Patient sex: M
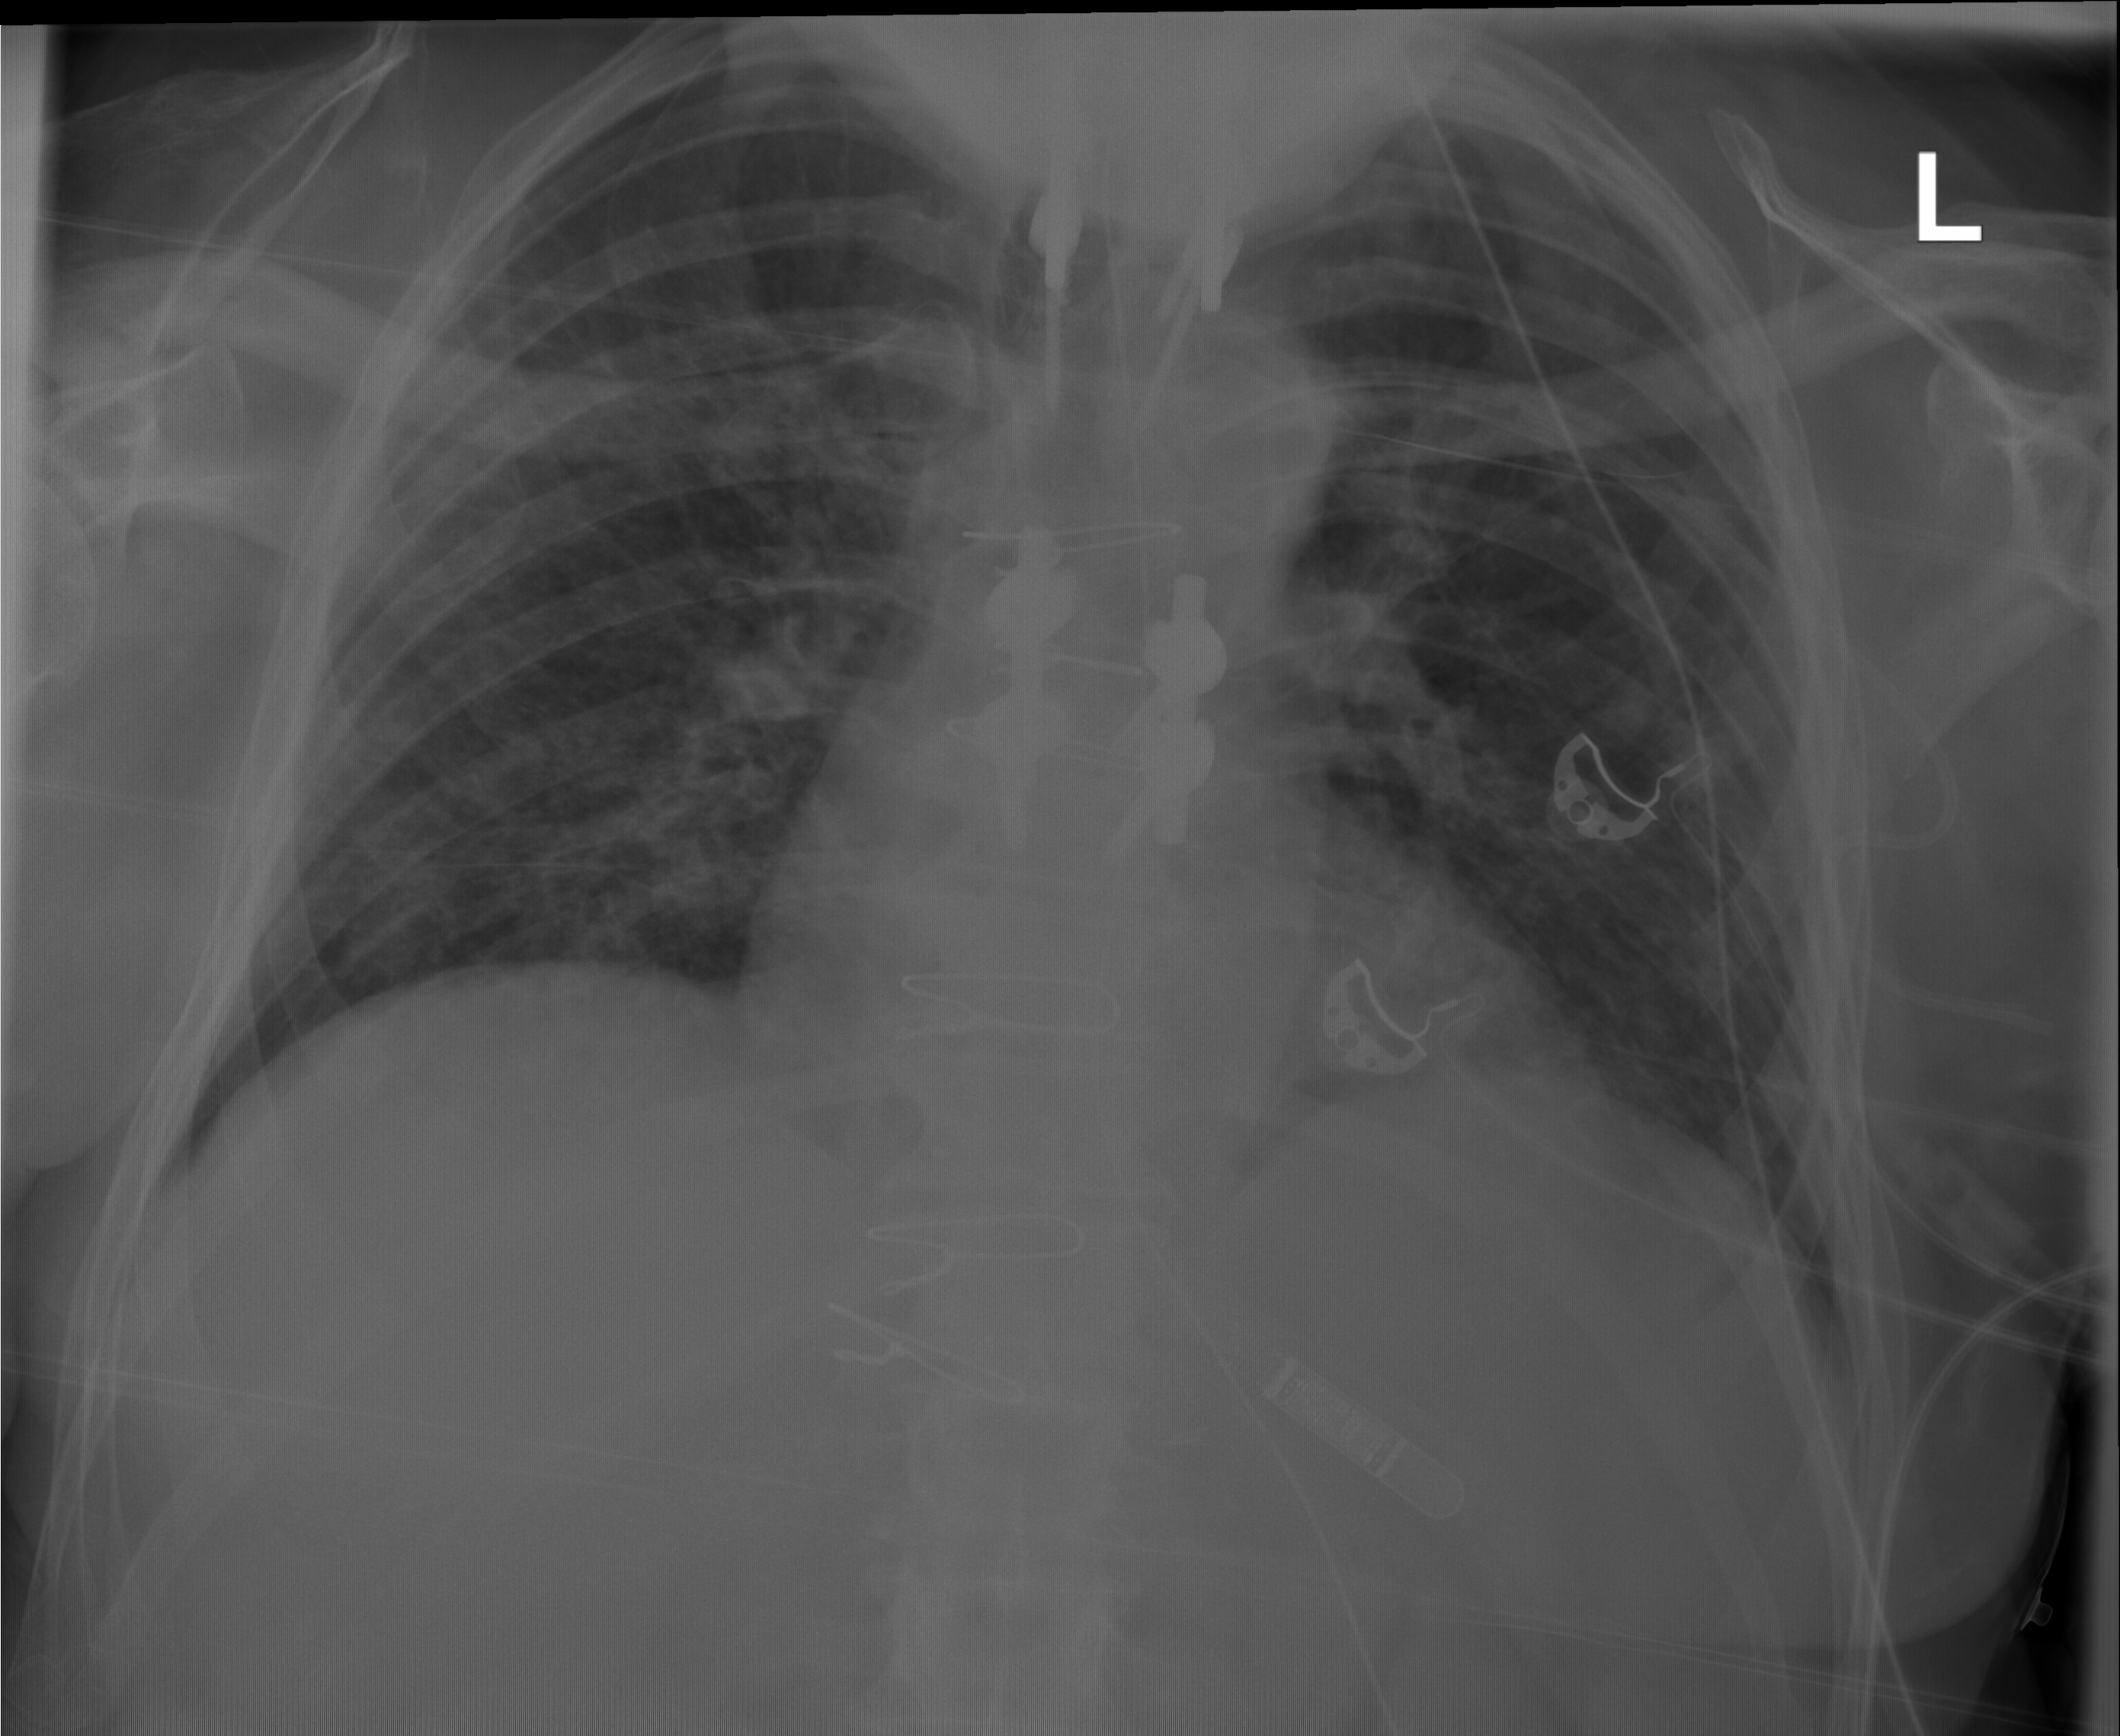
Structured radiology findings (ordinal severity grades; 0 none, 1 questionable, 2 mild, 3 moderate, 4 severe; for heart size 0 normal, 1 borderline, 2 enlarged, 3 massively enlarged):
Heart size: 0
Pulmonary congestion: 0
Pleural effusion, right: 0
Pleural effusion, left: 0
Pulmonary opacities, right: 3
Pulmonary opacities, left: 3
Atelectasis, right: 0
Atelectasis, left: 0